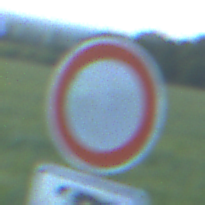
Verkehrszeichen: VerbotFahrzeugeAllerArt
Zusatzzeichen unten: MehrspurigeFahrzeugeFrei10
Umgebung: Outdoor, Nature
Tageszeit: SunriseSunset
Wetter: PartlyCloudy
Licht: Natural
Jahreszeit: NotSpecified
Kontrast: MediumContrast